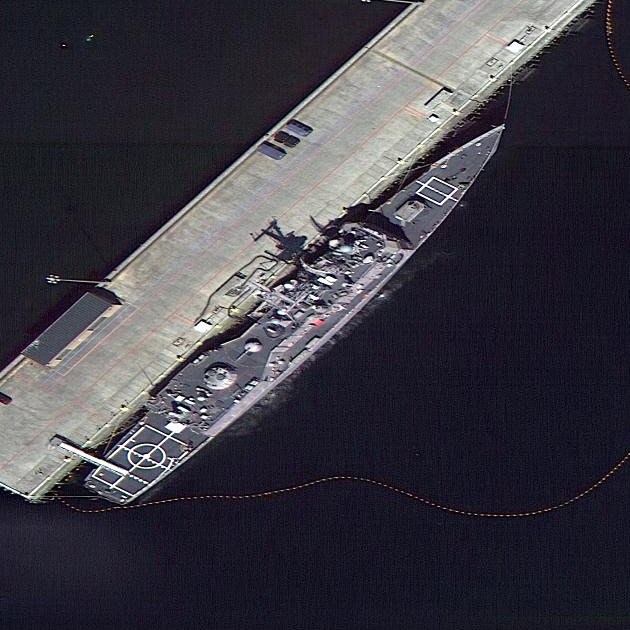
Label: cruiser